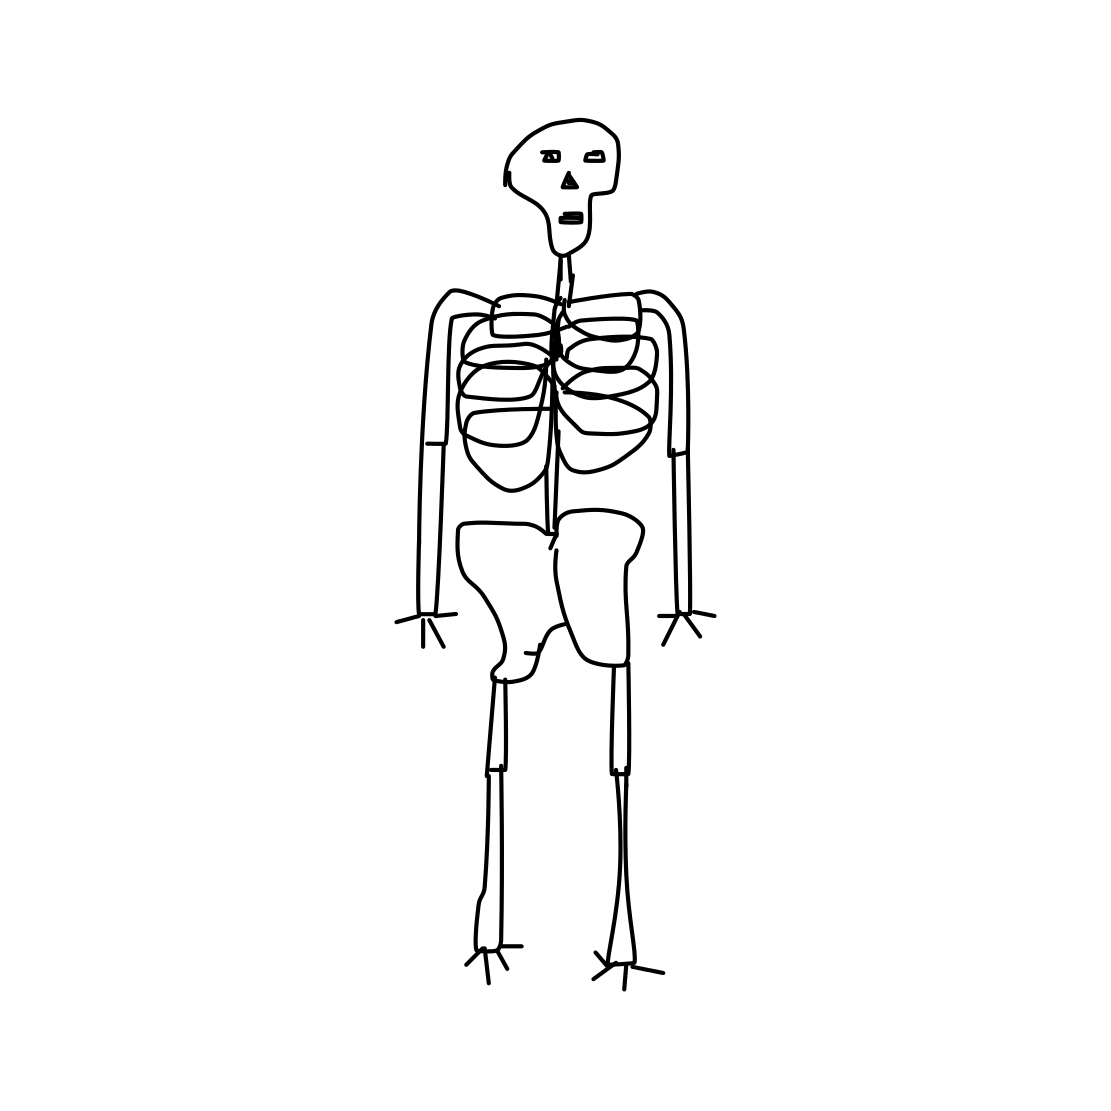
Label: human-skeleton